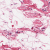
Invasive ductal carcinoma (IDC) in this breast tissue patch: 0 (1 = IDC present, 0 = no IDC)